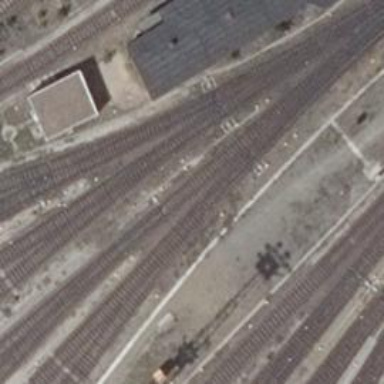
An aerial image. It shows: Railway yard with electrified contact lines.